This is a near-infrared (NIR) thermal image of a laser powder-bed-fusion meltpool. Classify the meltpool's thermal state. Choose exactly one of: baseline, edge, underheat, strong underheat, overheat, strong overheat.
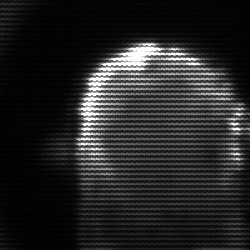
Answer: baseline